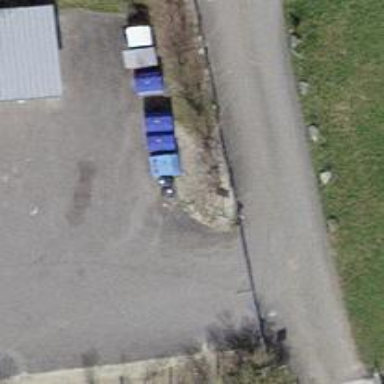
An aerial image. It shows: Recycling facility.